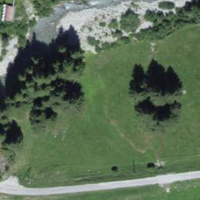
EUNIS habitat code: 24
Species observed at this site:
Chamaenerion dodonaei